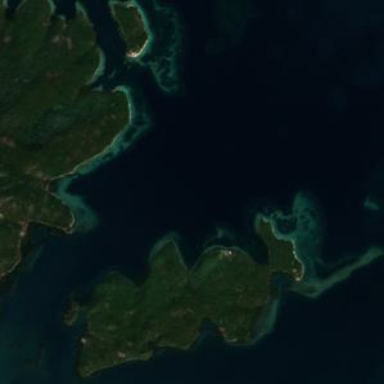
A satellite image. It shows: Island with natural coastline.